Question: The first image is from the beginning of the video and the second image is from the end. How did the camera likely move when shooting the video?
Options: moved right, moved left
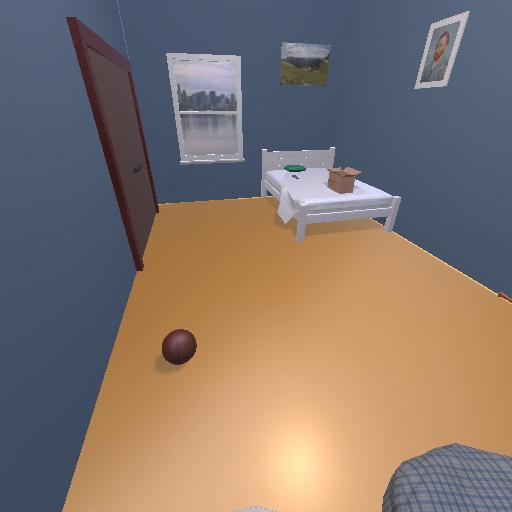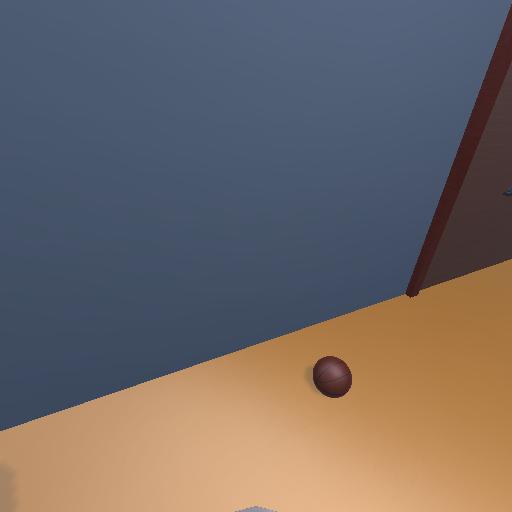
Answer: moved right